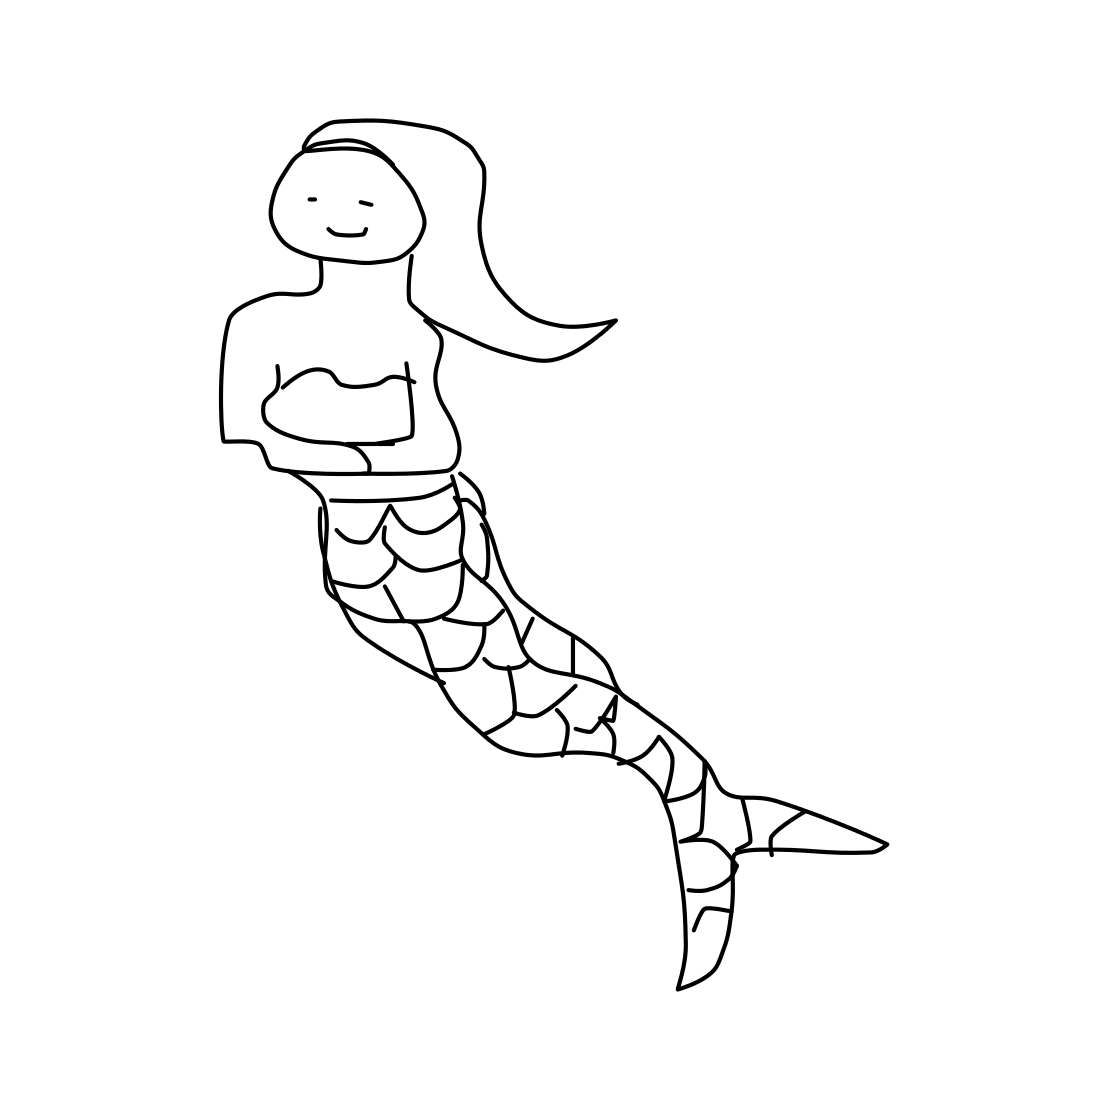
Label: mermaid